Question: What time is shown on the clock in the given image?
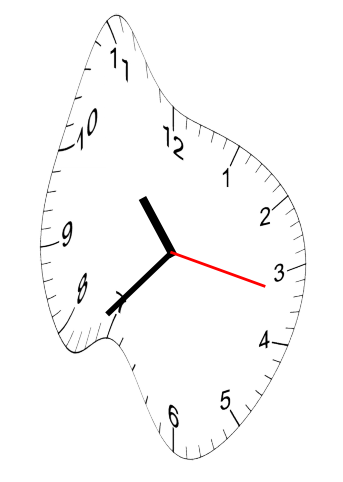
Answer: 10:37:17